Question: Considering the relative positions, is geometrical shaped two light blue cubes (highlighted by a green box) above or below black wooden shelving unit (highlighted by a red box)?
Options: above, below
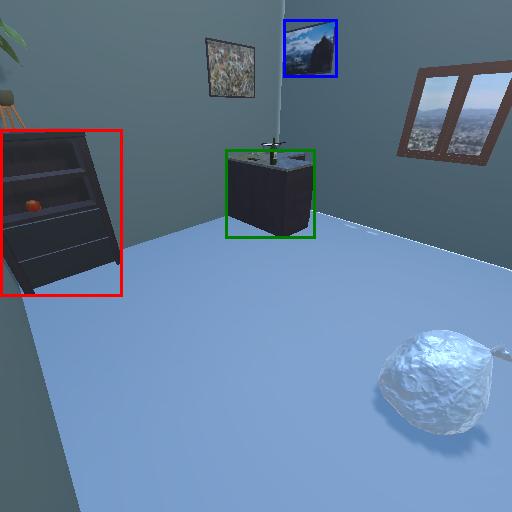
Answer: above